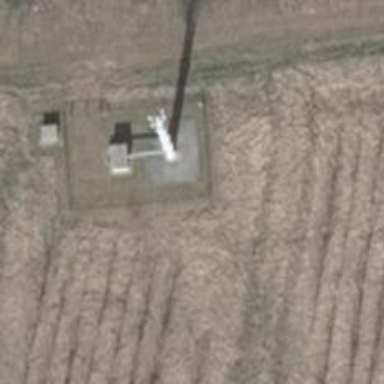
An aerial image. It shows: Man-made mast used for communication purposes.